Breast ultrasound image
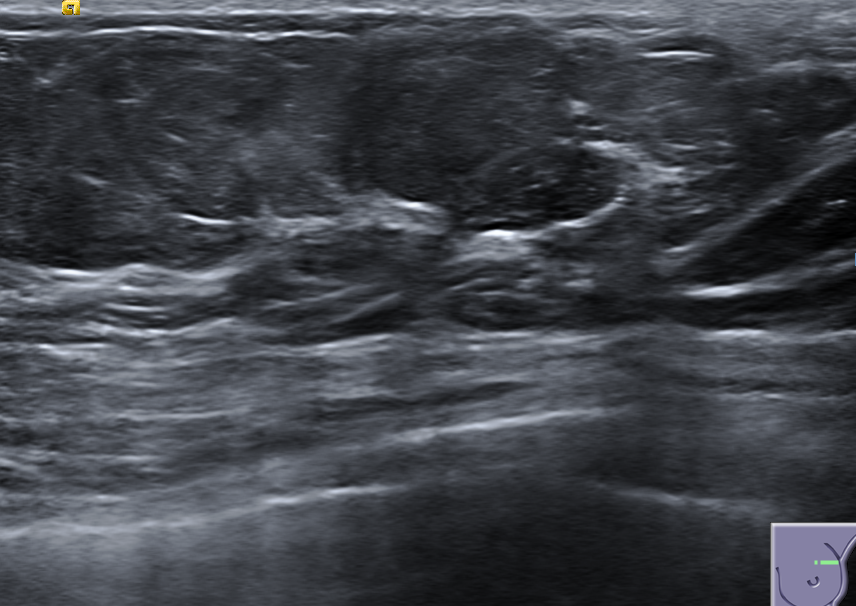
Diagnosis: normal